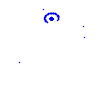
Particle: kaon